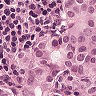
Metastatic tissue present: yes